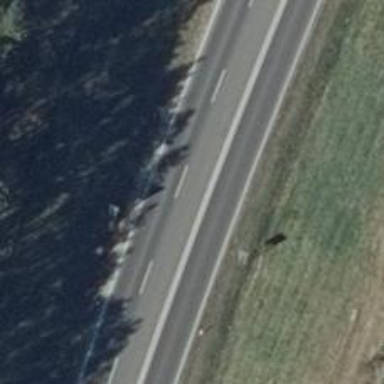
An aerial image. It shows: Asphalt motorway categorized as trunk road.